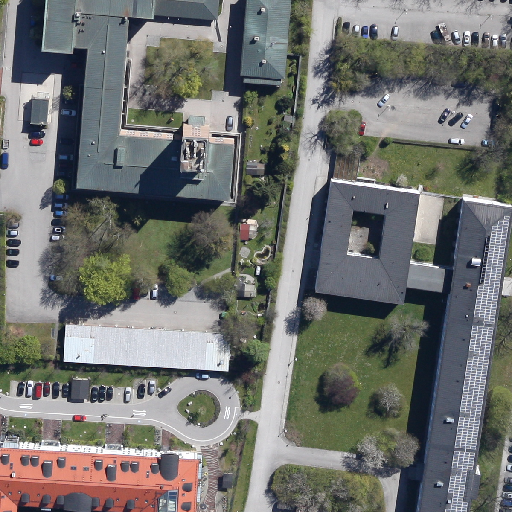
Referring expression: light-duty vehicle in the parking area